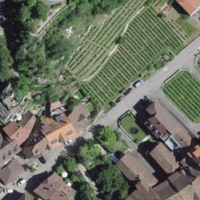
EUNIS habitat code: 54
Species observed at this site:
Cardamine heptaphylla
Stenomax aeneus
Tettigonia viridissima
Prunus mahaleb
Geranium sanguineum
Chelidonium majus
Pisaura mirabilis
Cymbalaria muralis
Lactuca perennis